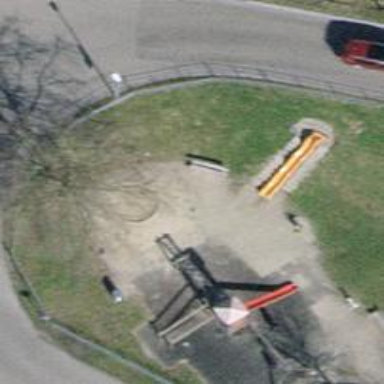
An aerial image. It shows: Playground area for leisure land.